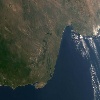
Label: land